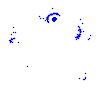
Particle: electron